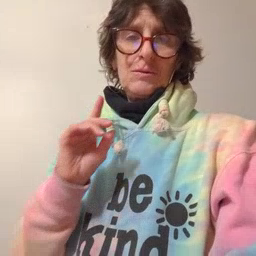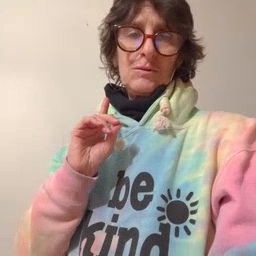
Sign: dog